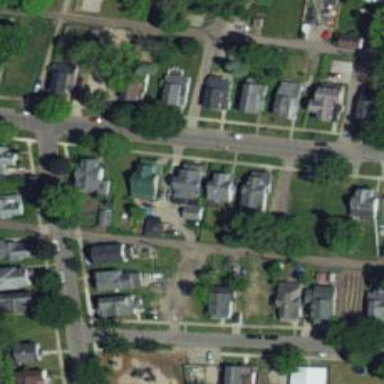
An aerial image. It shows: Alleyway designated as service road.